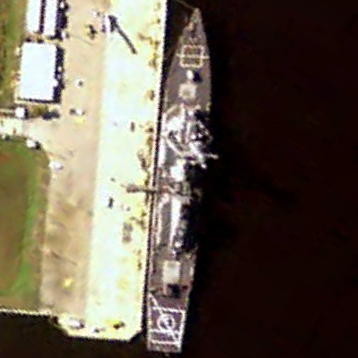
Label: destroyer